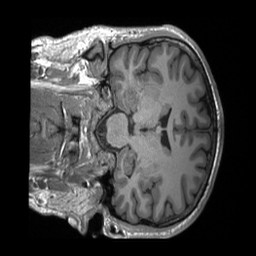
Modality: T1w
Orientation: coronal
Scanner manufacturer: siemens
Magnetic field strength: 3 T
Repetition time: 2.4 s
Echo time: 0.00224 s